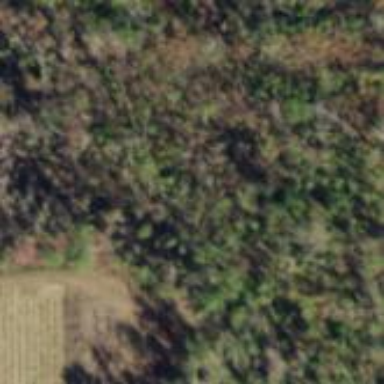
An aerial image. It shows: Mixed woodland with various types of leaves.